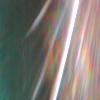
Label: sunburn